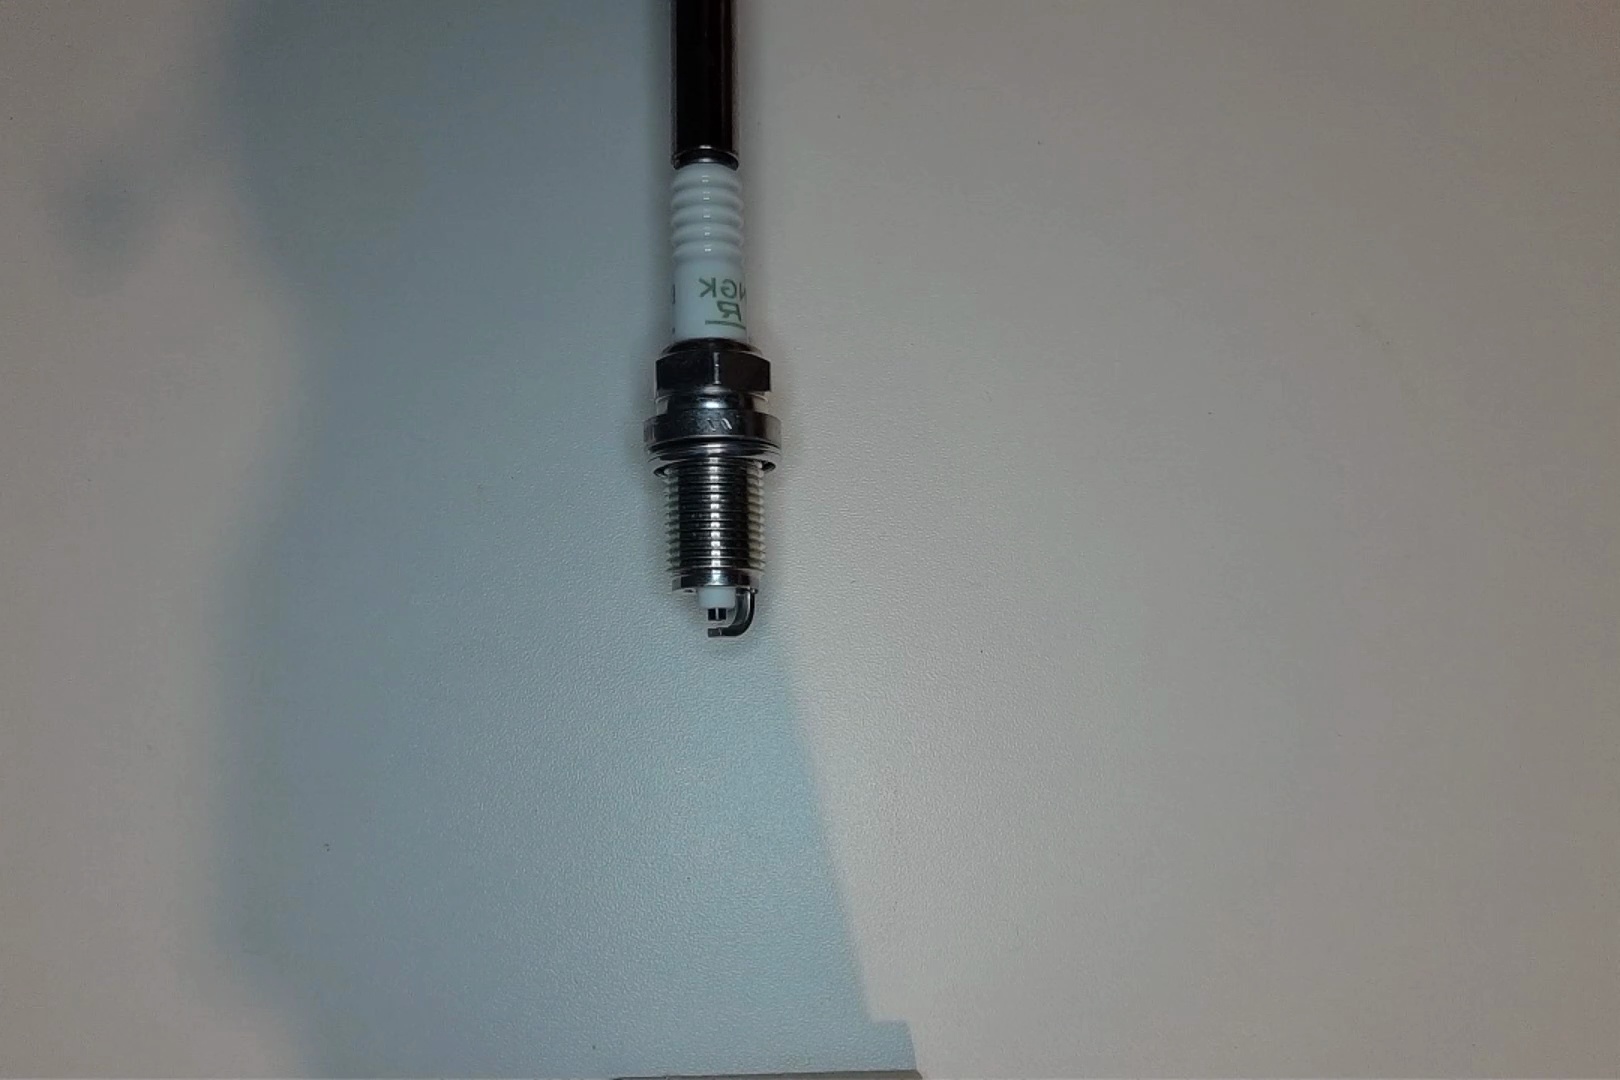
Label: normal